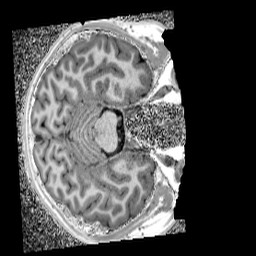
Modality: UNIT1_denoised
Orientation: axial
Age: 13
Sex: male
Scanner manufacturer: siemens
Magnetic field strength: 3 T
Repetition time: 4 s
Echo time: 0.00299 s